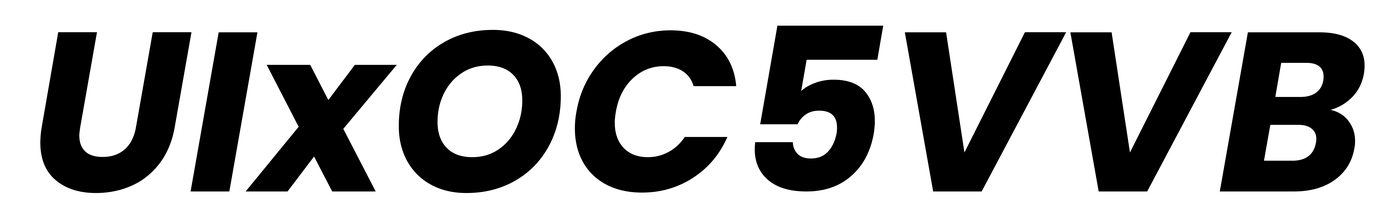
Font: Poppins-BoldItalic